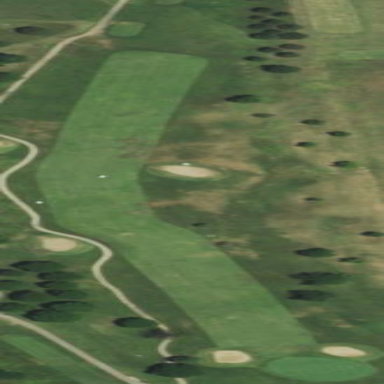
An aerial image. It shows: Area of rough grass used for golf.